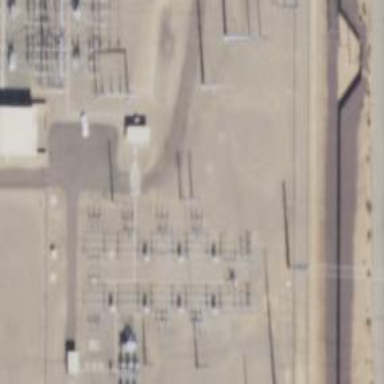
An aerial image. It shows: Switch used for power control.